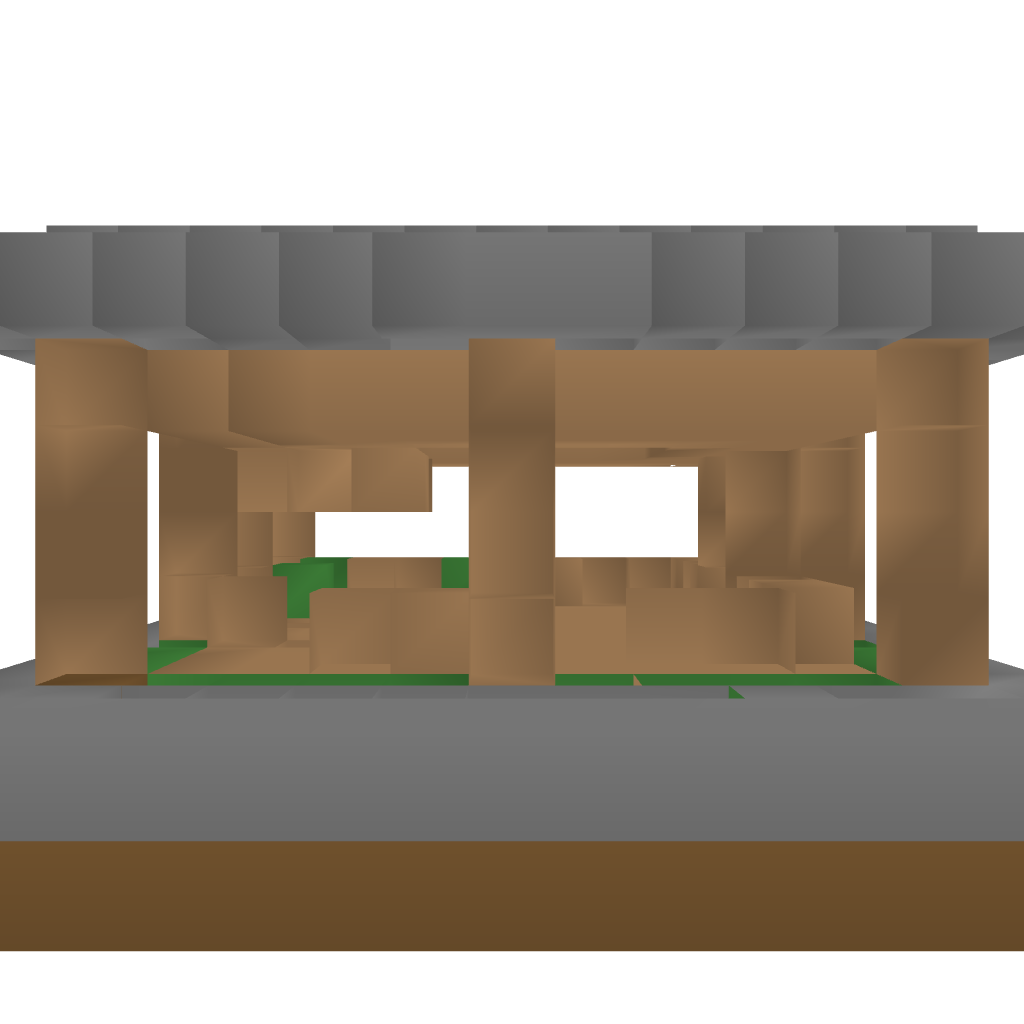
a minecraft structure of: minecraft medieval blacksmith bad low quality